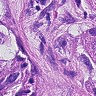
Metastatic tissue present: yes